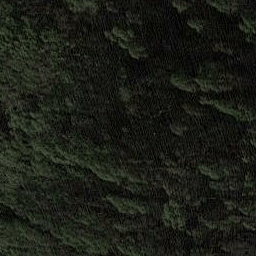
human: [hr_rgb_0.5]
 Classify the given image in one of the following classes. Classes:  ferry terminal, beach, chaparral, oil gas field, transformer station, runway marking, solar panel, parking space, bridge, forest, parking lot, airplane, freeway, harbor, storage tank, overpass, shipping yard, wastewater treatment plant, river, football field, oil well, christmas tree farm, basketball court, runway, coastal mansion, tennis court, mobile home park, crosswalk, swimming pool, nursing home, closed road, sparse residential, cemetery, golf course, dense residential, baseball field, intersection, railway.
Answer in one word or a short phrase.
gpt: forest